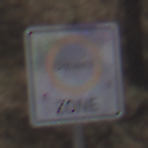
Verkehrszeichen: BeginnUmweltzone
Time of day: Midday
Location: Outdoor (RoadRail)
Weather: Clear
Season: NotSpecified
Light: Natural